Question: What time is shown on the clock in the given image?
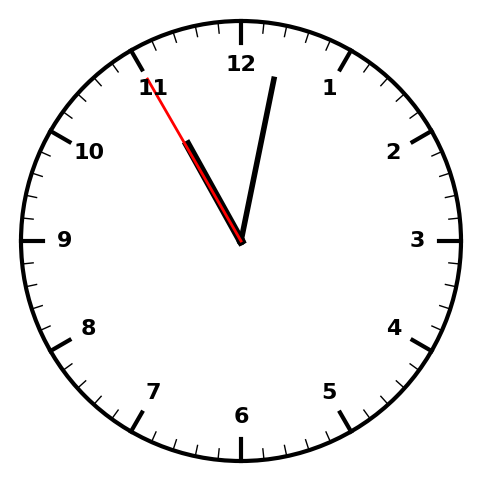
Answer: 11:01:55